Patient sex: F
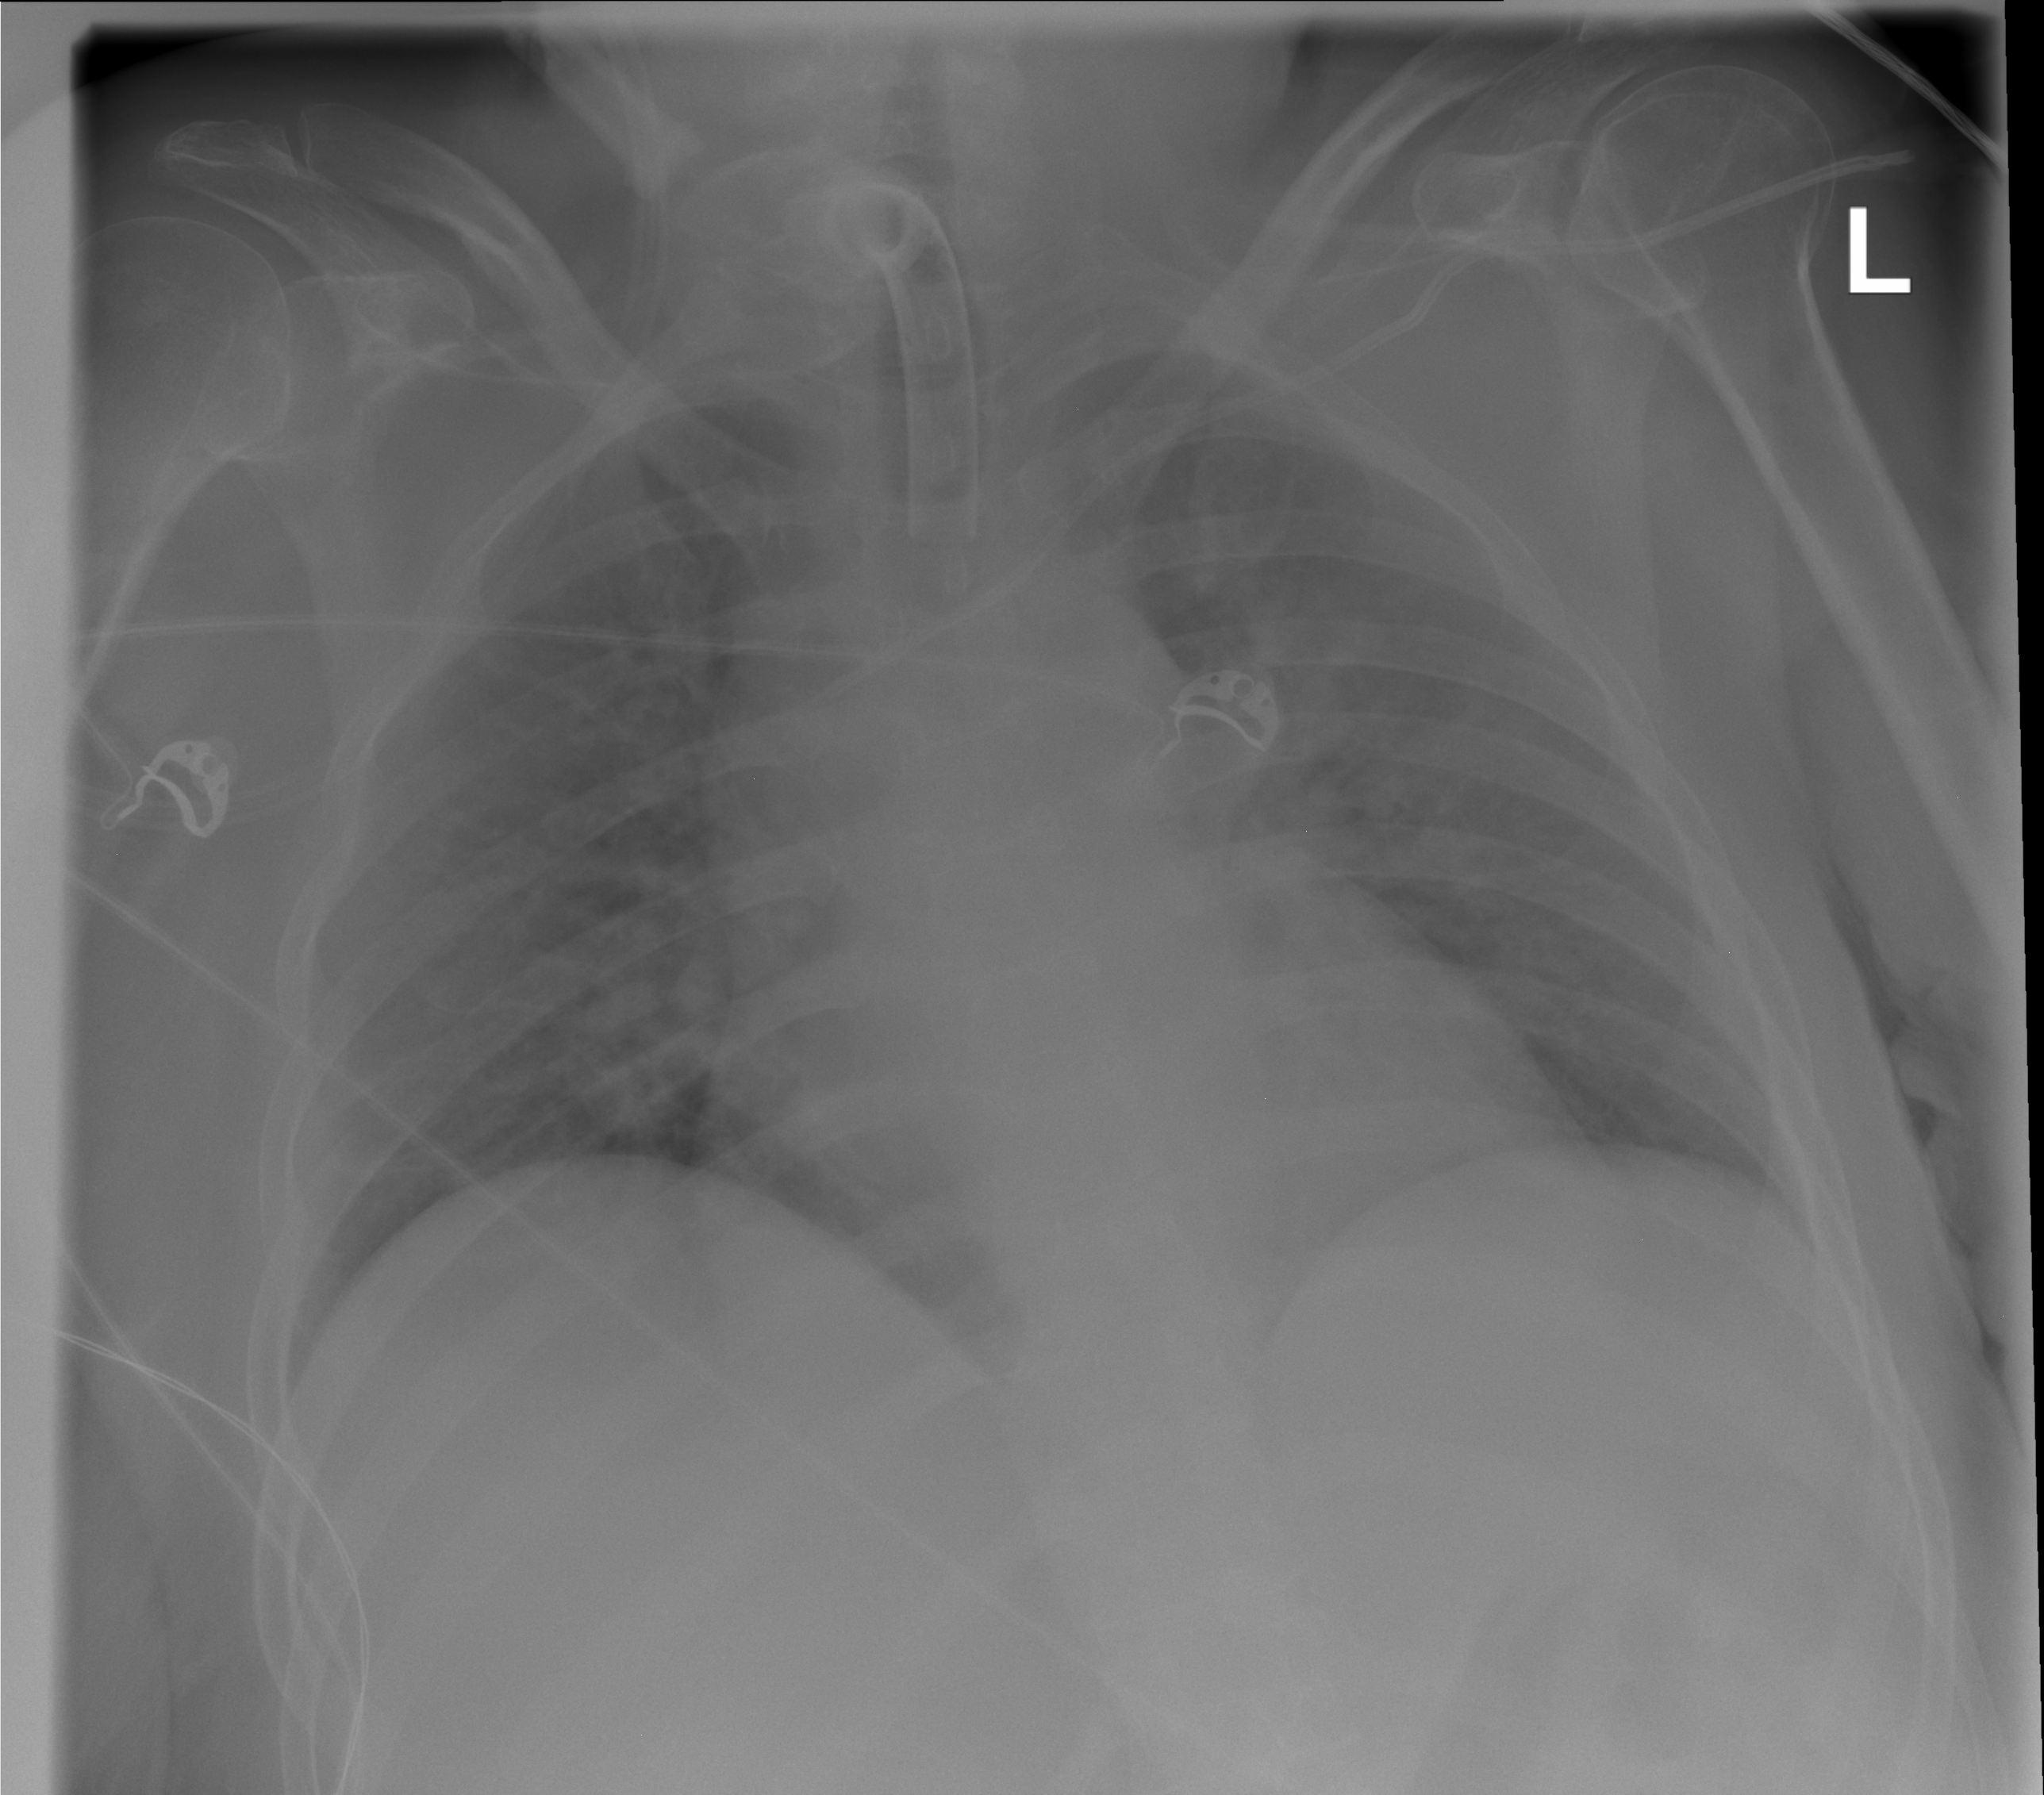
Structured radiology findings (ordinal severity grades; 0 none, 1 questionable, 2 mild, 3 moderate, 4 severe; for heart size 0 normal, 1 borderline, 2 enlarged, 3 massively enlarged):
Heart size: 1
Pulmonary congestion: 2
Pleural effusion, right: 0
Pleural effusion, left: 0
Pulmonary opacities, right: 2
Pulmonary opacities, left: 2
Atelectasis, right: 0
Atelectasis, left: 0